Aerial crown-view tile of a tropical tree (Barro Colorado Island, Panama), acquired 20250616:
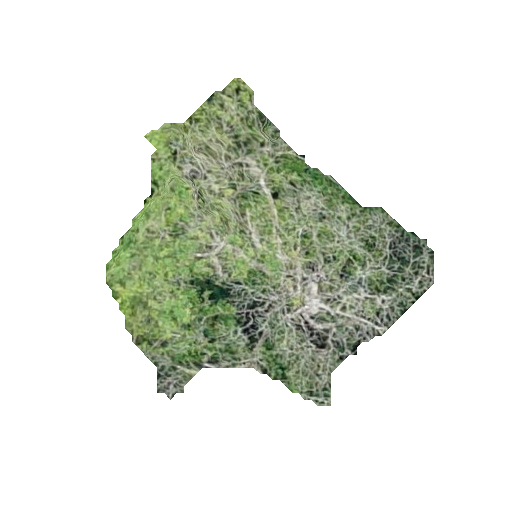
Species: Tabebuia rosea
GBIF accepted scientific name: Tabebuia rosea
Crown area: 90.455 m²